Field crop: maize
Growth stage: 1
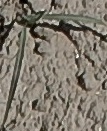
Species: sorghum